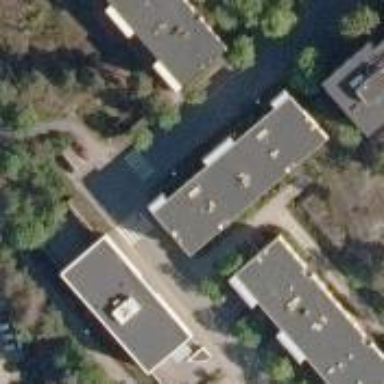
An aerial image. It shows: Building with yellow tar paper roof.